Interaction volume radius: 5 \u00c5
Interaction volume height: 30 \u00c5
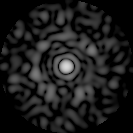
Disorder parameter: 0.8692